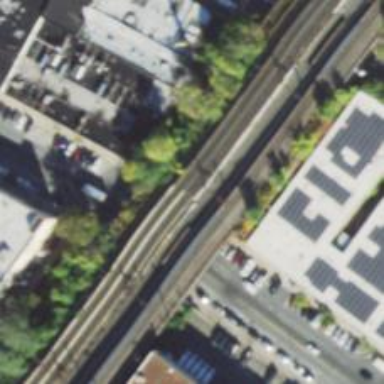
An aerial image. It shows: Bridge with electrified railway tracks featuring contact line.